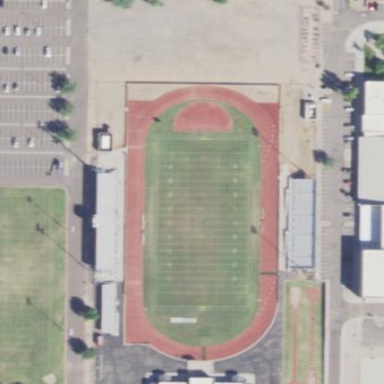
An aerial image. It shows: American football pitch.